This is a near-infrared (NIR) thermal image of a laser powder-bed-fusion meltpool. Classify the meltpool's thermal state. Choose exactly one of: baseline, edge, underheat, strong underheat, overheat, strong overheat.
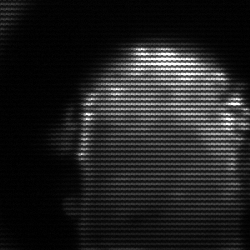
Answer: baseline